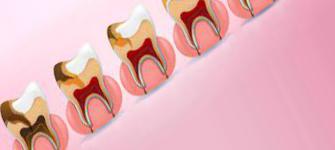
Condition: Caries